Aerial crown-view tile of a tropical tree (Barro Colorado Island, Panama), acquired 20250715:
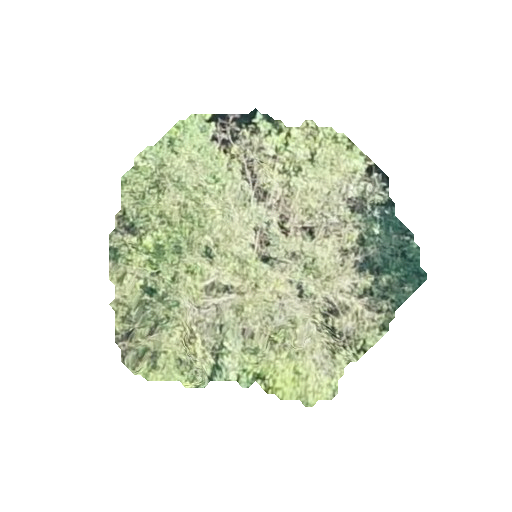
Species: Guapira myrtiflora
GBIF accepted scientific name: Guapira myrtiflora
Crown area: 103.086 m²